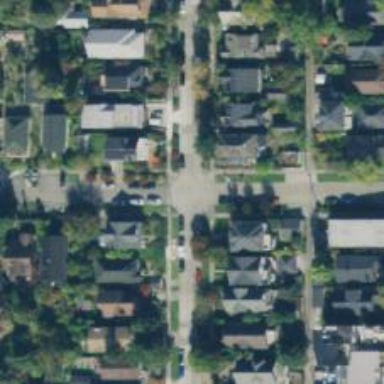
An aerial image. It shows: Residential road with separate sidewalk.